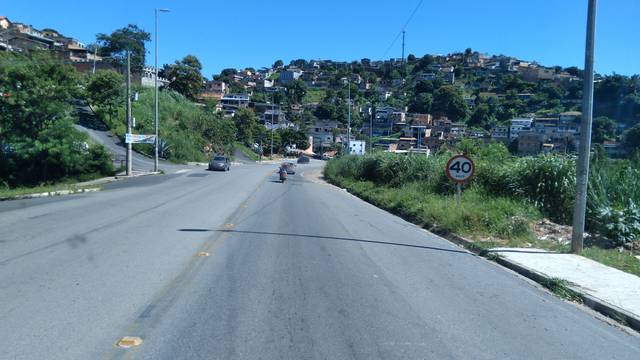
Region: Brazil
Coordinates: -19.87, -43.894